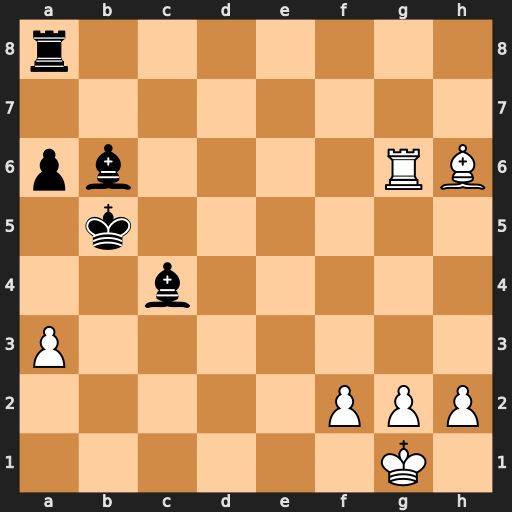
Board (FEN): r7/8/pb4RB/1k6/2b5/P7/5PPP/6K1
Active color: w
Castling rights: -
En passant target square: -
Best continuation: a4+ Kxa4 Rxb6